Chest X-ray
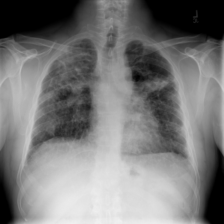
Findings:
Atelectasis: negative
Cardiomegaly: negative
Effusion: negative
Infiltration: negative
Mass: negative
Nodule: positive
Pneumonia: negative
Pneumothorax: negative
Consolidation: positive
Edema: negative
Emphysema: negative
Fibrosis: positive
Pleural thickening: negative
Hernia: negative